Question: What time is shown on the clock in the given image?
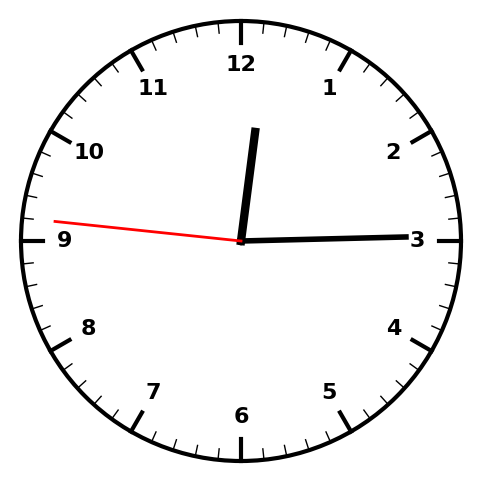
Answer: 12:14:46